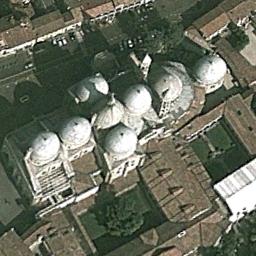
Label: church